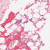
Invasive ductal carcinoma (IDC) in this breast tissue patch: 0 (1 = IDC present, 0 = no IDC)